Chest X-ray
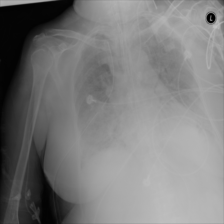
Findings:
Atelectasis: negative
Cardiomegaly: negative
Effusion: positive
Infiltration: negative
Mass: negative
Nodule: negative
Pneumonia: negative
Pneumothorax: positive
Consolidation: negative
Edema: negative
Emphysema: negative
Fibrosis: negative
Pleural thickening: negative
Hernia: negative